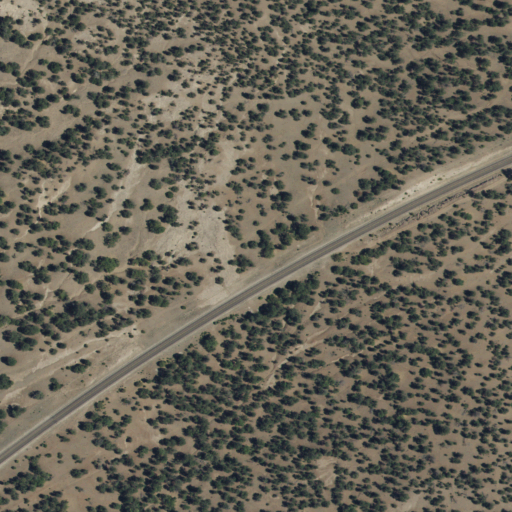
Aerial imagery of plain(s) in New Mexico named Jon S Flat containing evergreen forest, shrub, open development, and low intensity development